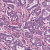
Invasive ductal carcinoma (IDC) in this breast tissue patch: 1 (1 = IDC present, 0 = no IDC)